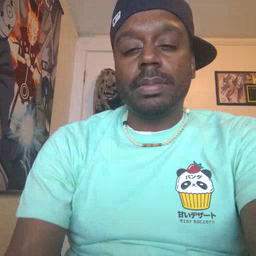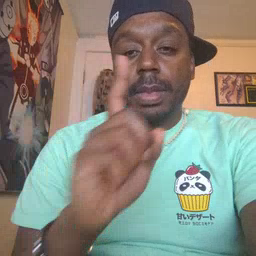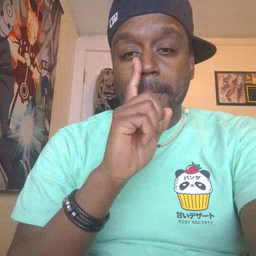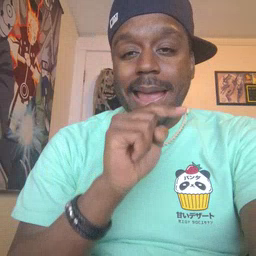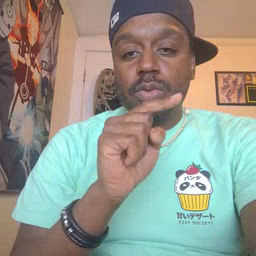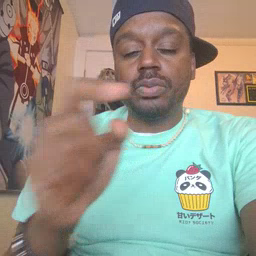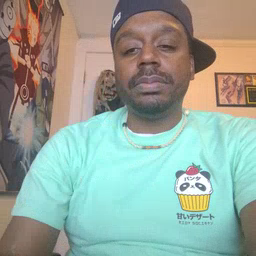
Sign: mouse